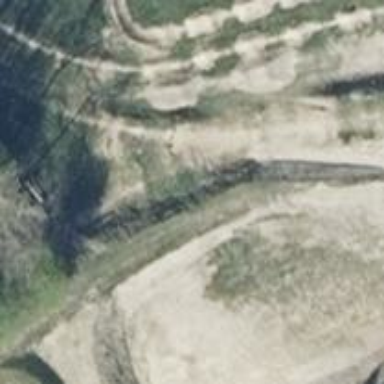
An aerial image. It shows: Path.